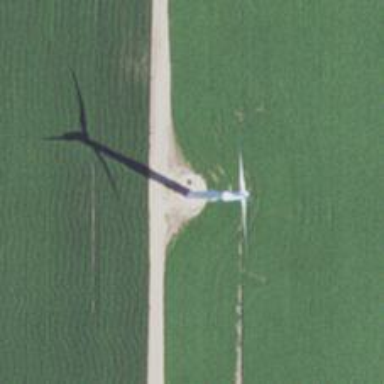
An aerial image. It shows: Wind power generator with wind turbines.